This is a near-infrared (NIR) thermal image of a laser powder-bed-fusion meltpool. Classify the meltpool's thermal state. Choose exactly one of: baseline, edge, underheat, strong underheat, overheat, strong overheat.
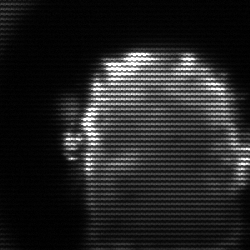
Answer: baseline